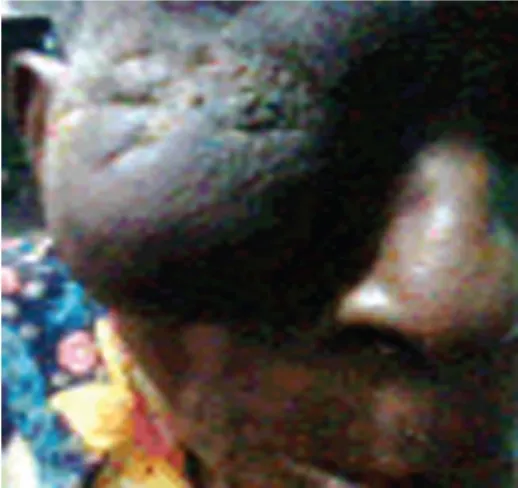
The same patient after the second course of chemotherapy; considerable reduction occurred in the size of the adnexal mass.
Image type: medical_photograph (other_medical_photograph)